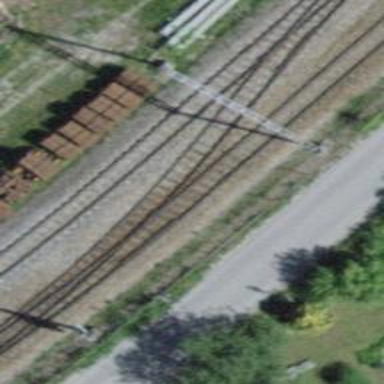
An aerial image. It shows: Narrow-gauge railway service yard with 1 track. The railway is electrified with contact line.